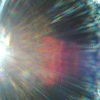
Label: sunburn